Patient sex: F
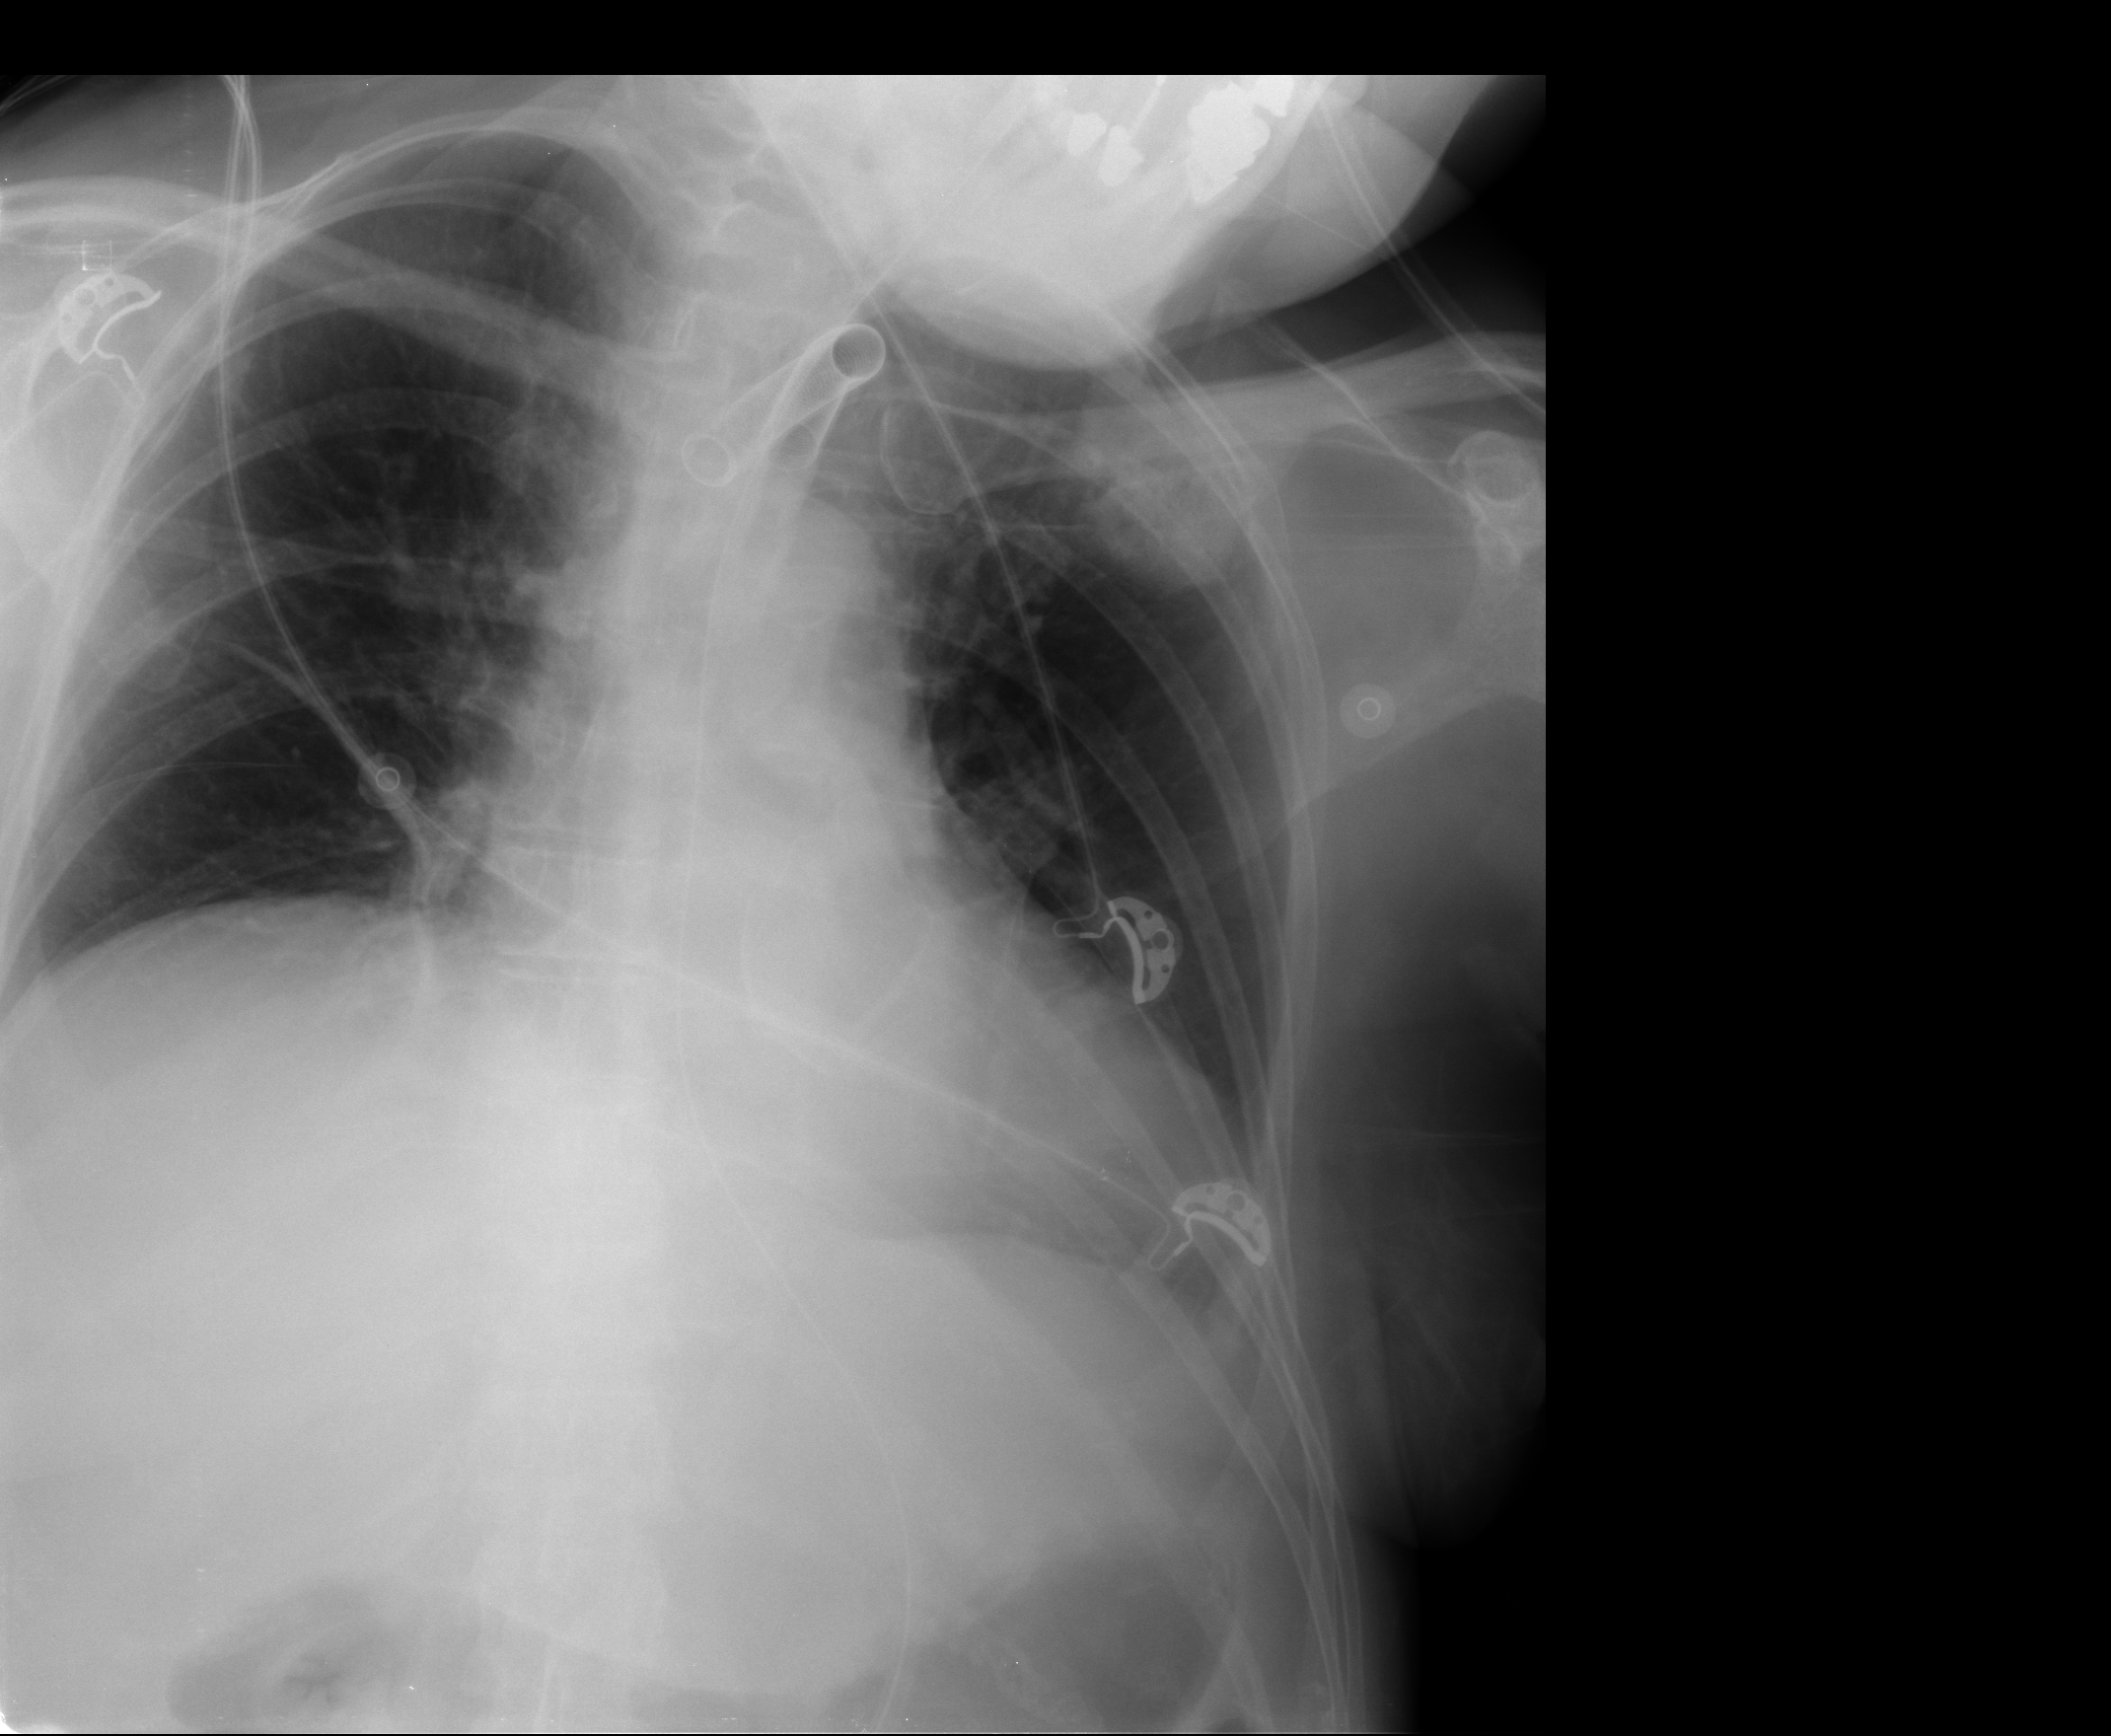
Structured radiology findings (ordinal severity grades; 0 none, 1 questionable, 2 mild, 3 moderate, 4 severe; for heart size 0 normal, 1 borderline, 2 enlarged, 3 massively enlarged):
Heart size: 2
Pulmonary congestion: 2
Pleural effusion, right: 0
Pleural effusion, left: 1
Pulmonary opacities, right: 0
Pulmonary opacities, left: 0
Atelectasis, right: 2
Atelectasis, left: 1